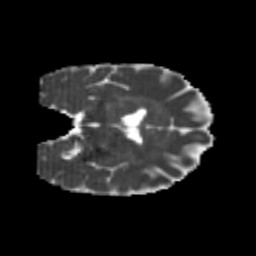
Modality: MD
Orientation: coronal
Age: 22
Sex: female
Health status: healthy
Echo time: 0.074 s